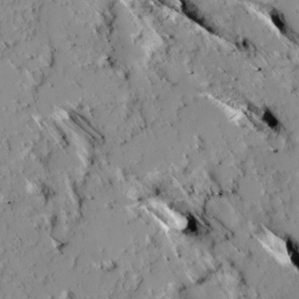
Label: non_frost